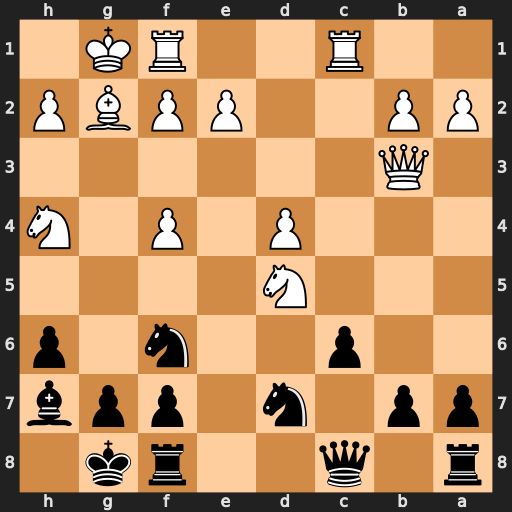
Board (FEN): r1q2rk1/pp1n1ppb/2p2n1p/3N4/3P1P1N/1Q6/PP2PPBP/2R2RK1
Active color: b
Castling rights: -
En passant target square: -
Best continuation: Nxd5 Bxd5 Qd8